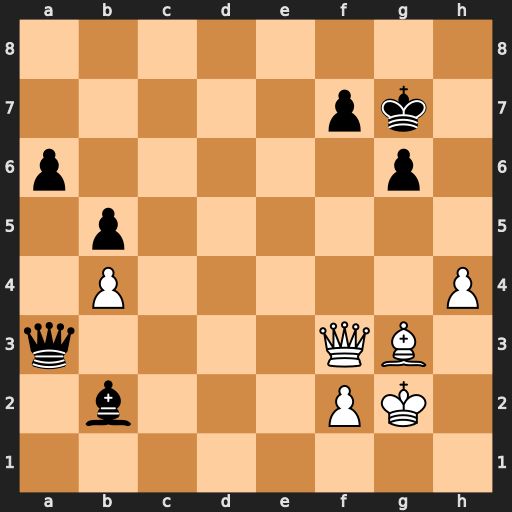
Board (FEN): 8/5pk1/p5p1/1p6/1P5P/q4QB1/1b3PK1/8
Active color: w
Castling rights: -
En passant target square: -
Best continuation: Be5+ Kf8 Qa8+